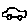
Label: car